Question: I have two GridViews layed out side by side.
The first GridView contains variable objects, in this case some EditTexts, depending on the game mode.
The second GridView contains TextViews that label the rows.
Because I use the first GridView for many different things, I have been creating the EditText objects programmatically. However, I am having a hard time getting their size to match up with the EditText row markers.
1) Should I be constructing my EditText objects in xml (and if so, where would I put it, and what properties would I have to set) ?
2) If programmatically creating the EditTexts is ok, how can I resize them through code to line up with the row numbers?

After loading the GridView's objects from the layout recommended below, I am given a ClassCastException complaining about LayoutParams:
'''
public View getView(int position, View convertView, ViewGroup parent) {
EditText textbox;
View MyView = convertView;
if (convertView == null) {
LayoutInflater li = getLayoutInflater();
MyView = li.inflate(R.layout.edittextfull, null);
textbox = (EditText) MyView.findViewById(R.id.textbox);
}
else
textbox = (EditText) convertView;
return textbox;
}
'''
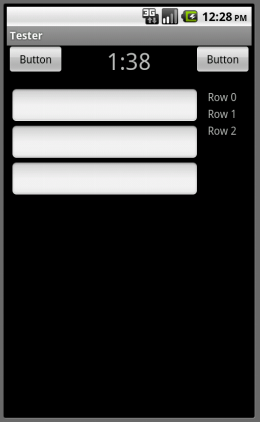
Answer: Here is your row
'''
<LinearLayout android:layout_width="fill_parent"
android:layout_height="wrap_content" >
<EditText android:layout_width="wrap_content"
android:layout_height="wrap_content"
android:layout_gravity="center_vertical"
android:layout_weight="1"
/>
<TextView android:layout_width="wrap_content"
android:layout_height="wrap_content"
android:layout_gravity="center_vertical"
android:text="row 1"
/>
</LinearLayout>
'''
to use xml is always better . so avoid creating view pragmatically until its the only way .